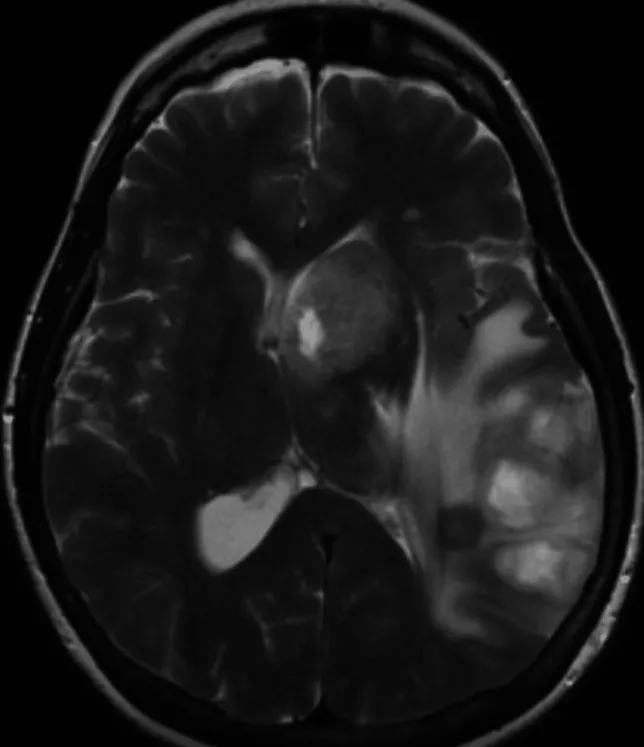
Axial plane T2 weighted MRI with and without contrast from the patient's third presentation: Seen now in the temporal lobe is an irregular peripherally enhancing mass, measuring approximately 3.4 x 4.4 x 4.1cm, seemingly nodular and ill-defined in some areas with extensive surrounding edema. Also seen is a second peripherally enhancing mass centered in the left basal ganglia/caudate head, measuring approximately 2.9 x 2.7 x 2.6 cm. There is approximately 11 mm of left-to-right midline shift.
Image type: radiology (mri)